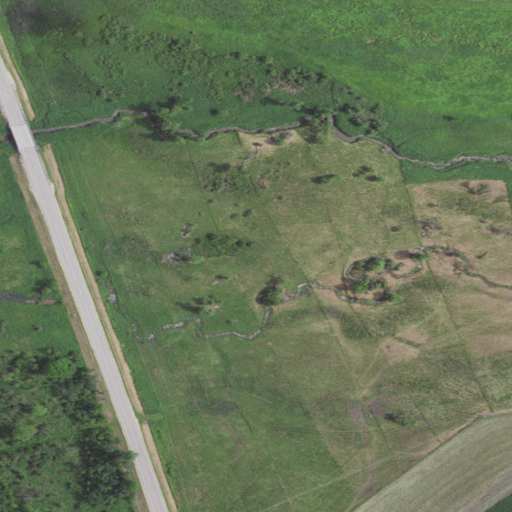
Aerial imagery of valley in Wisconsin named Jahns Valley containing pasture, woody wetlands, open development, herbaceous wetlands, cultivated crops, medium intensity development, and low intensity development